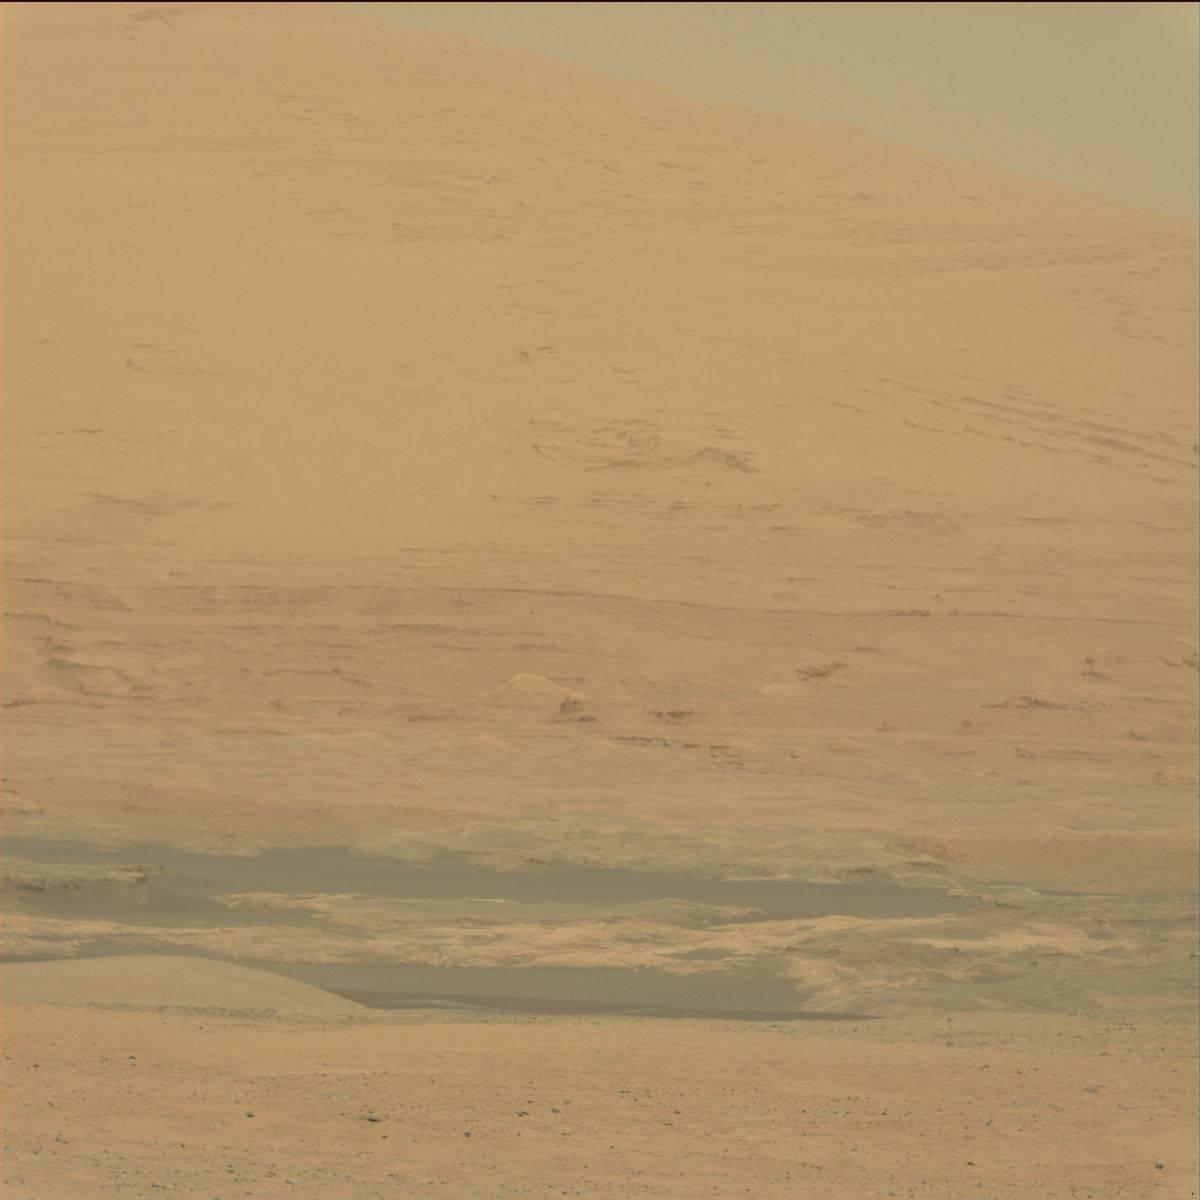
Terrain classes present: Ridge, Sand / Soil, Sky